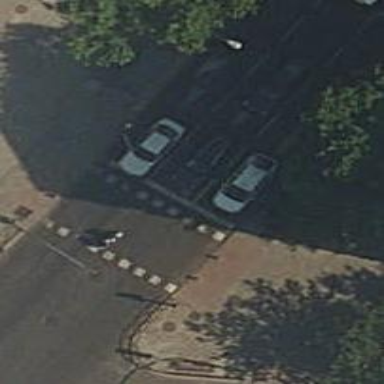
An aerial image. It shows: Zebra crossing with traffic signals.